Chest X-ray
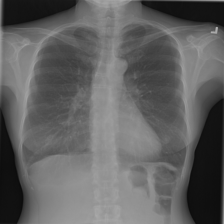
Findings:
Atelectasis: negative
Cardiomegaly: negative
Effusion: negative
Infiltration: negative
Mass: negative
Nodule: negative
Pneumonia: negative
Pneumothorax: negative
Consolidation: negative
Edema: negative
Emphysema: negative
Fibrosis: negative
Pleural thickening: negative
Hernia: negative